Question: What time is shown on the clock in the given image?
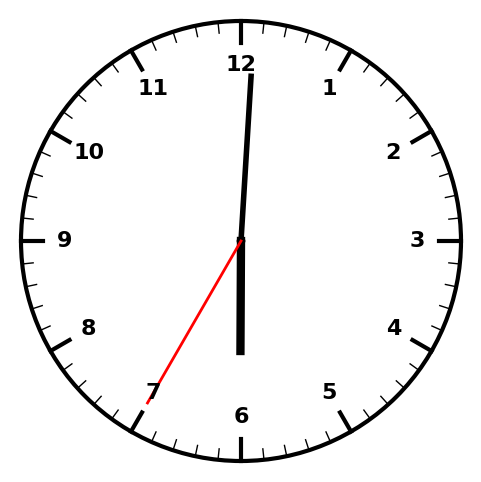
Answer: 06:00:35